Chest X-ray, PA view. Patient: 45 years old, sex M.
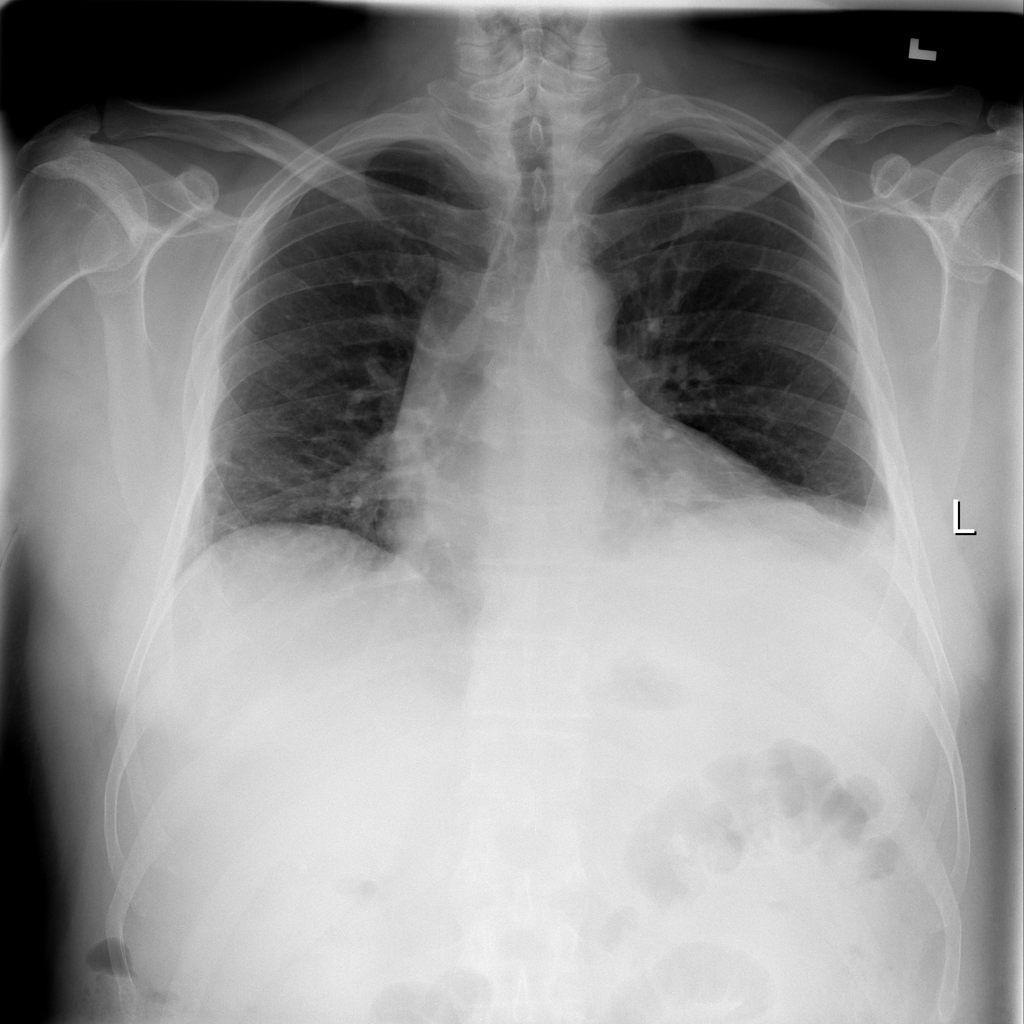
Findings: Atelectasis